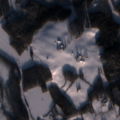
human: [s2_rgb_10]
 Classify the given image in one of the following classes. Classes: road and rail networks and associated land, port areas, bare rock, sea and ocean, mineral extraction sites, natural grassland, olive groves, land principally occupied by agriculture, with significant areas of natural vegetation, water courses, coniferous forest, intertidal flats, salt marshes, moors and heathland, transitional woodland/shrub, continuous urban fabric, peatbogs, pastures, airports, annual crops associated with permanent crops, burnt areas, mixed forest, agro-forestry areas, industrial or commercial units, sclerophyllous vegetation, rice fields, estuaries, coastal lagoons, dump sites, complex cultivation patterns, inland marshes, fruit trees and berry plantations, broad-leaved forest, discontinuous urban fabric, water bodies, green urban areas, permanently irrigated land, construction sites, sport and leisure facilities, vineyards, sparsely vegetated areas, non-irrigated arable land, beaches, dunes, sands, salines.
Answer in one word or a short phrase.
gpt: land principally occupied by agriculture, with significant areas of natural vegetation, coniferous forest, mixed forest, peatbogs